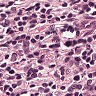
Metastatic tissue present: no